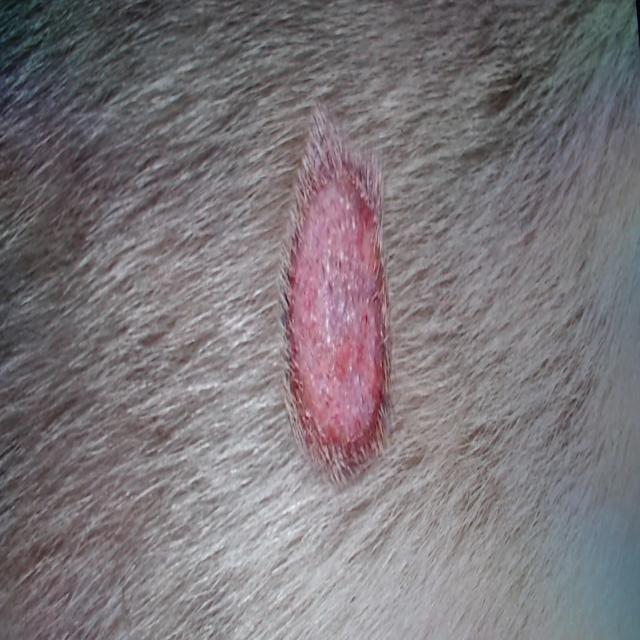
Canine ringworm (Dermatophytosis) — fungal infection caused by Microsporum or Trichophyton. Presents with circular alopecia, scaling, crusting, and broken hairs.